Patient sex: M
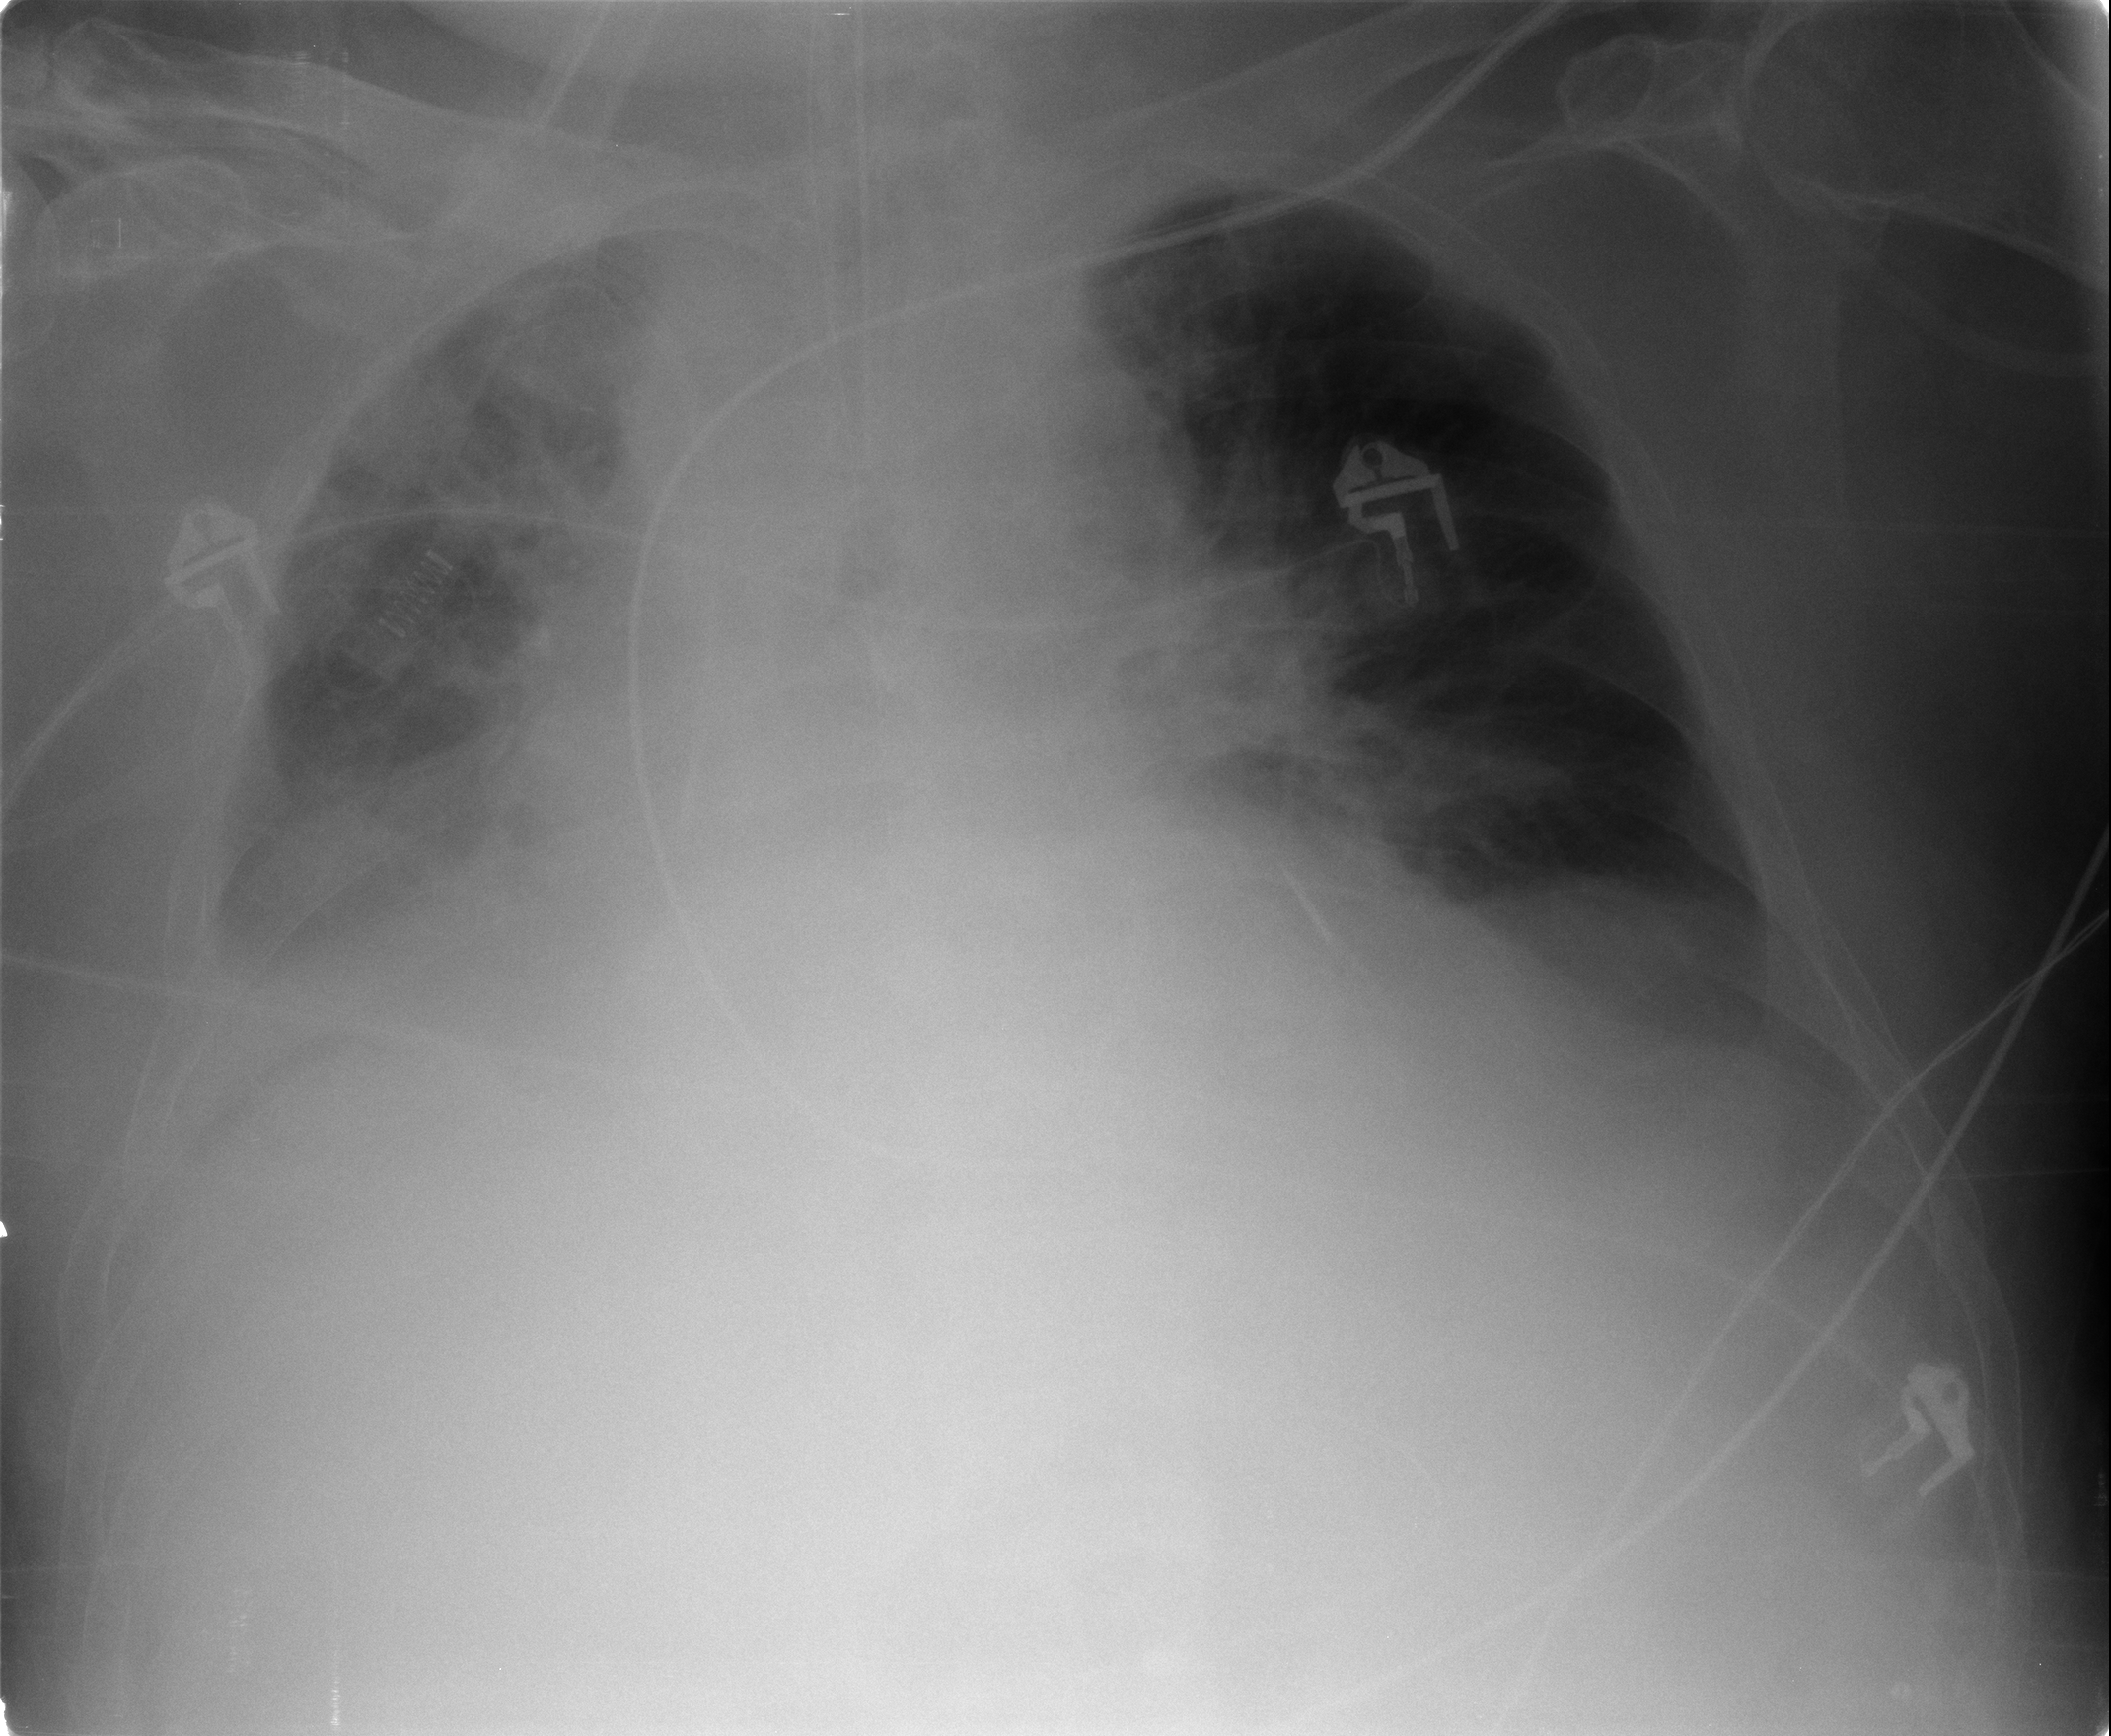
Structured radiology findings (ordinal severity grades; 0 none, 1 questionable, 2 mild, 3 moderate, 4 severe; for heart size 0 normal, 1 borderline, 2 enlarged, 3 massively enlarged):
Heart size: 1
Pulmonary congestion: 3
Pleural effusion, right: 2
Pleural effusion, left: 2
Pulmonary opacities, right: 2
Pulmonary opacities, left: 0
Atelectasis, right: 2
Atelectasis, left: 2